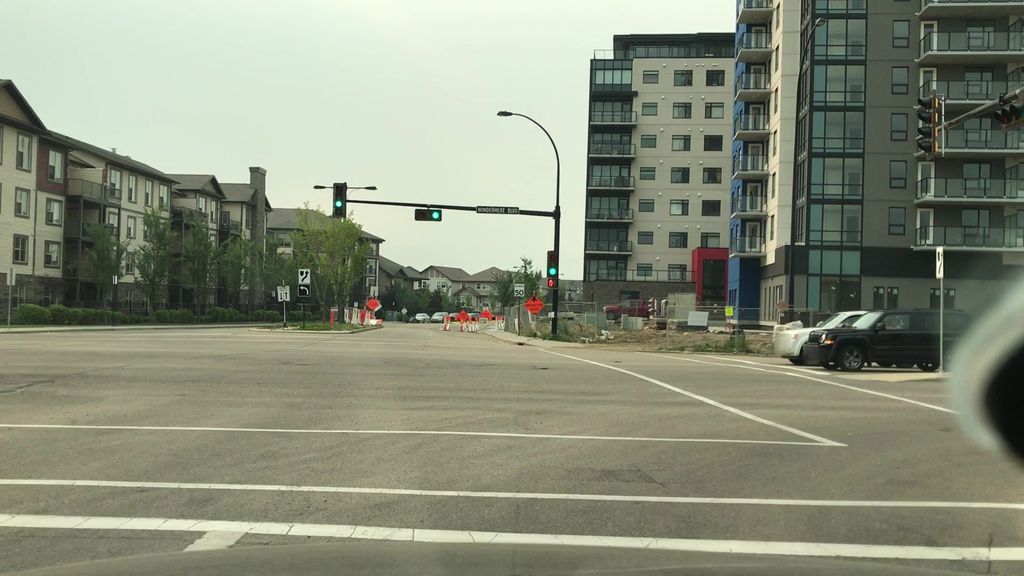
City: edmonton